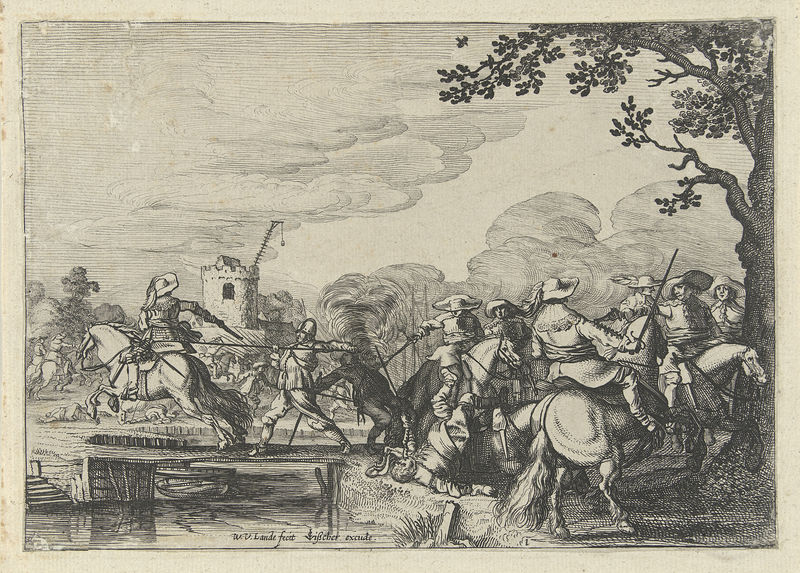
Titel: Ruitergevecht bij een houten brug
Künstler: Willem van de Lande
Standort: Amsterdam
Institution: Rijksmuseum
Schlagwörter: baum, blätter, feder, himmel, kampf, mann, vogel, wasser, wolken, bäume, fluss, grau, hut, männer, zeichnung, gebäude, wolke, tod, tot, holland, signatur, brücke, gewässer, bauern, boote, pferd, pferde, reiter, turm, federhut, mauer, schlacht, zinnen, burg, druck, radierung, stich, schwert, bleistift, ritter, rüstung, gewehr, mittelalter, töten, kupferstich, gefecht, gerte, söldner